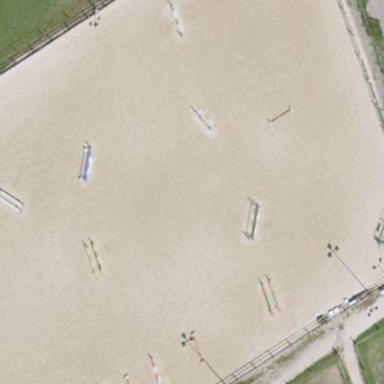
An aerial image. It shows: Equestrian sports pitch with sandy surface for leisure land activities.